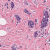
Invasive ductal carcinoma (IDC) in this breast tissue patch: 1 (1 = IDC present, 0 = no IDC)